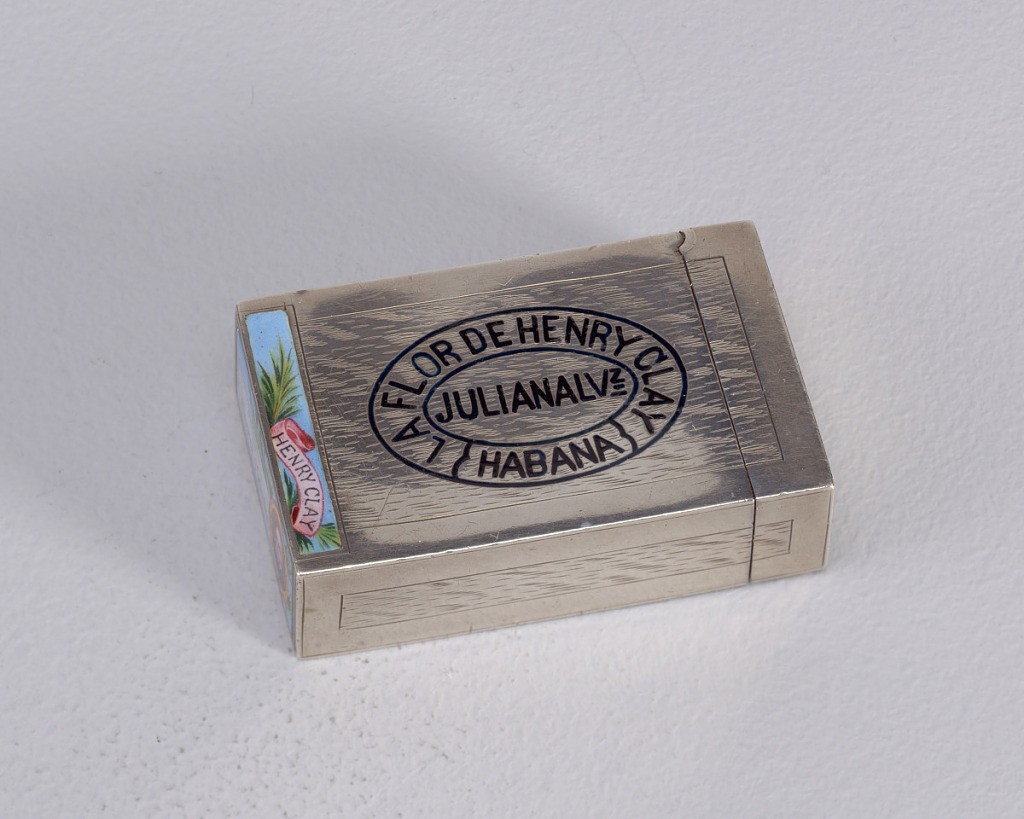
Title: "Henry Clay" cigar box
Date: late 19th century
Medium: Silver, enamel
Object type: Matchsafe
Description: Rectangular, in the form of a cigar box, with simulated, incised wood grain, inscribed in black enamel on top, resembling oval stamp, "La Flor de Henry Clay, Julianalvz., Habana". On left in polychrome enamel, with portrait medallion and foliage, is simulated label that wraps from edge of top surface down over left side, inscribed "Henry Clay - Regalia de Alvarez y González". Lid on right side. Striker in recessed groove on lid.